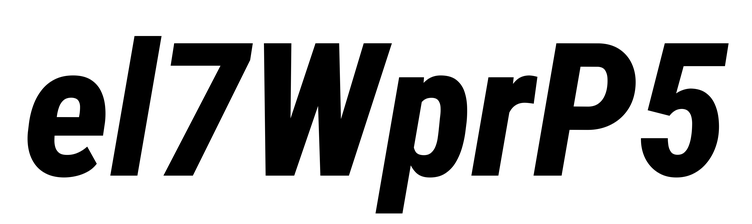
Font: Roboto-Italic_Condensed_ExtraBold_Italic